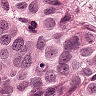
Metastatic tissue present: yes